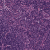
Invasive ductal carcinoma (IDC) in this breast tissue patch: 0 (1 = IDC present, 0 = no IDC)